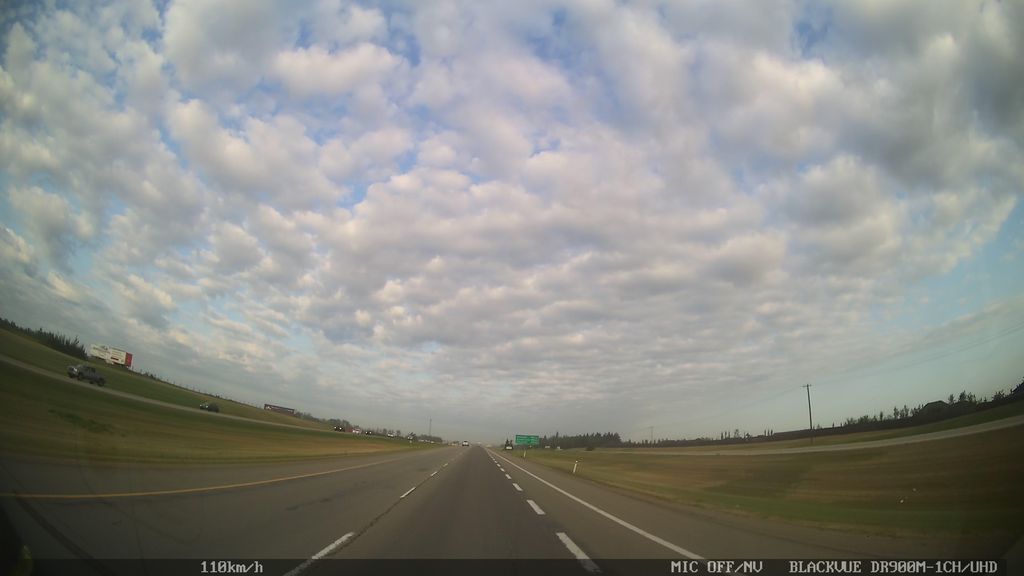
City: edmonton